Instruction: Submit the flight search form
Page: home
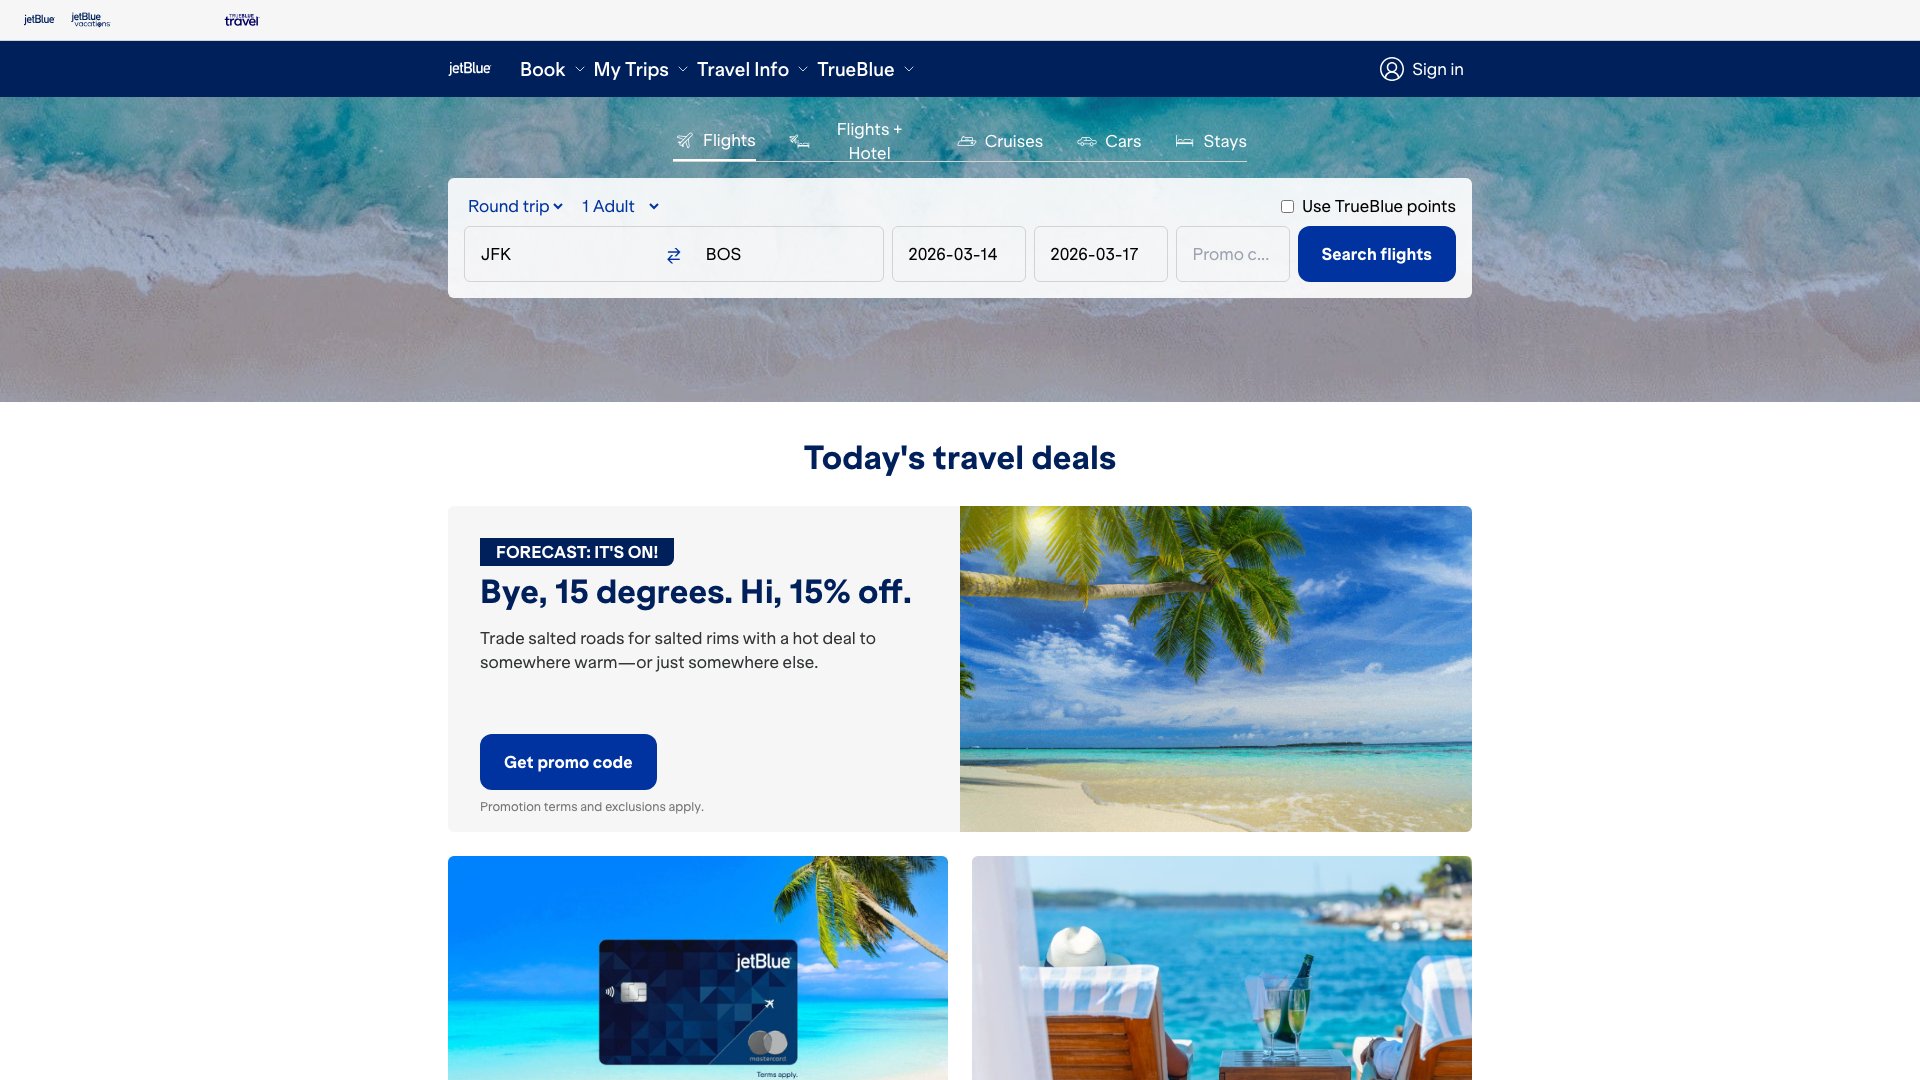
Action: click